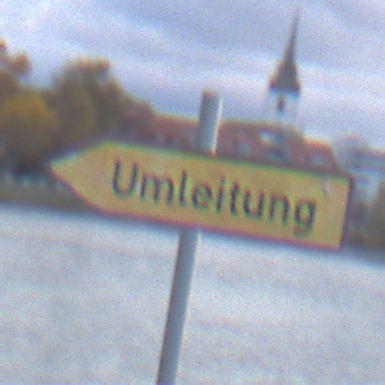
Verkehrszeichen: UmleitungswegweiserLinksweisend
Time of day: SunriseSunset
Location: Outdoor (Suburban)
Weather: PartlyCloudy
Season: NotSpecified
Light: Natural